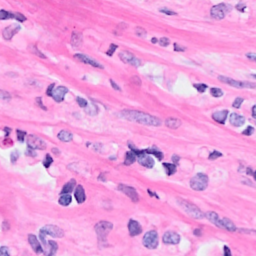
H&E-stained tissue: Breast